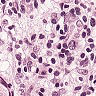
Metastatic tissue present: yes